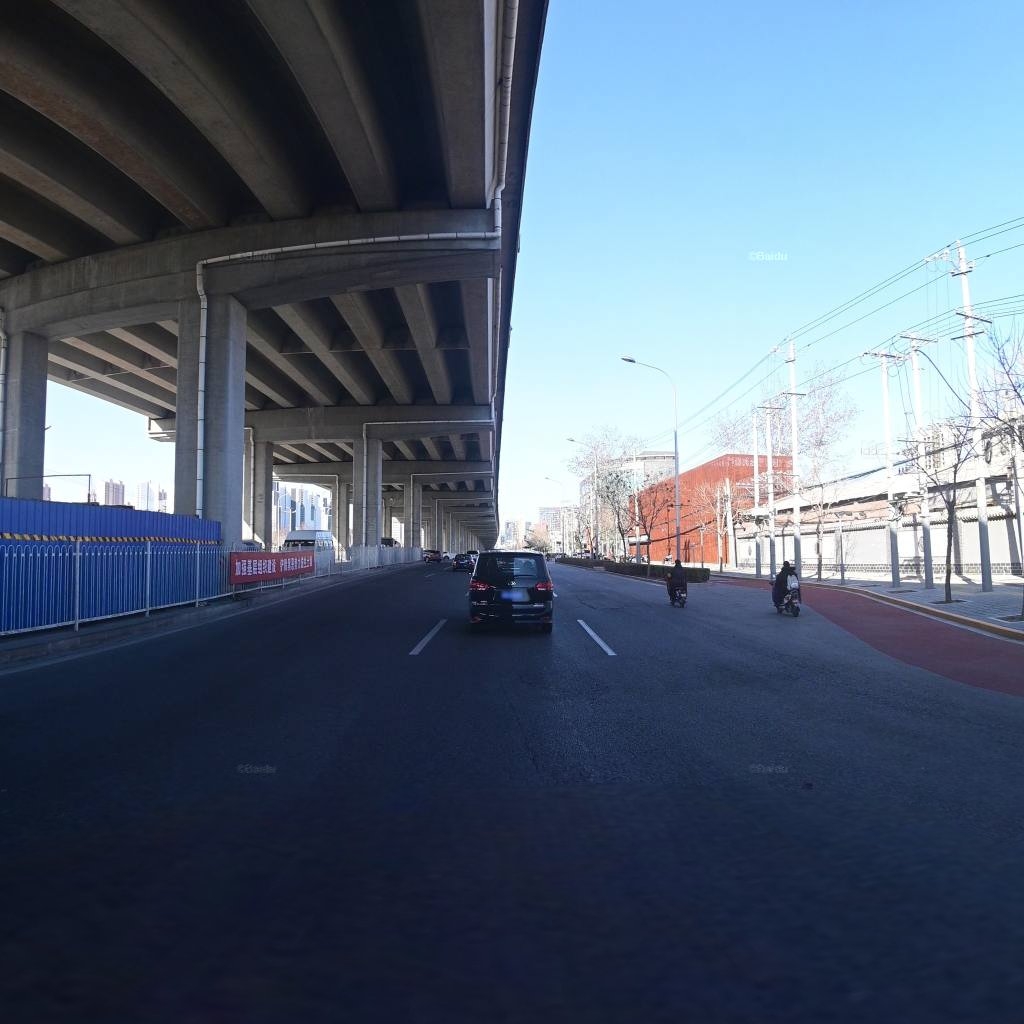
Region: Chaoyang
Road damage annotations: longitudinal crack